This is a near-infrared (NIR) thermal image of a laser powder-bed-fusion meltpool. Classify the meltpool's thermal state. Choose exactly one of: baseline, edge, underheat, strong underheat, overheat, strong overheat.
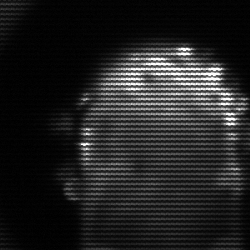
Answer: baseline